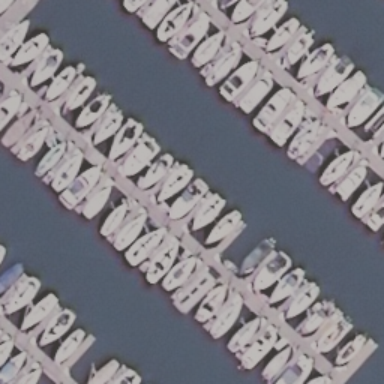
Lots of boats docked at the harbor and the boats are closed to each other .